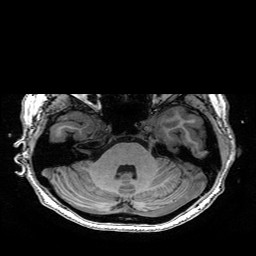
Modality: T1w
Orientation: coronal
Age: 21
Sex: female
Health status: healthy